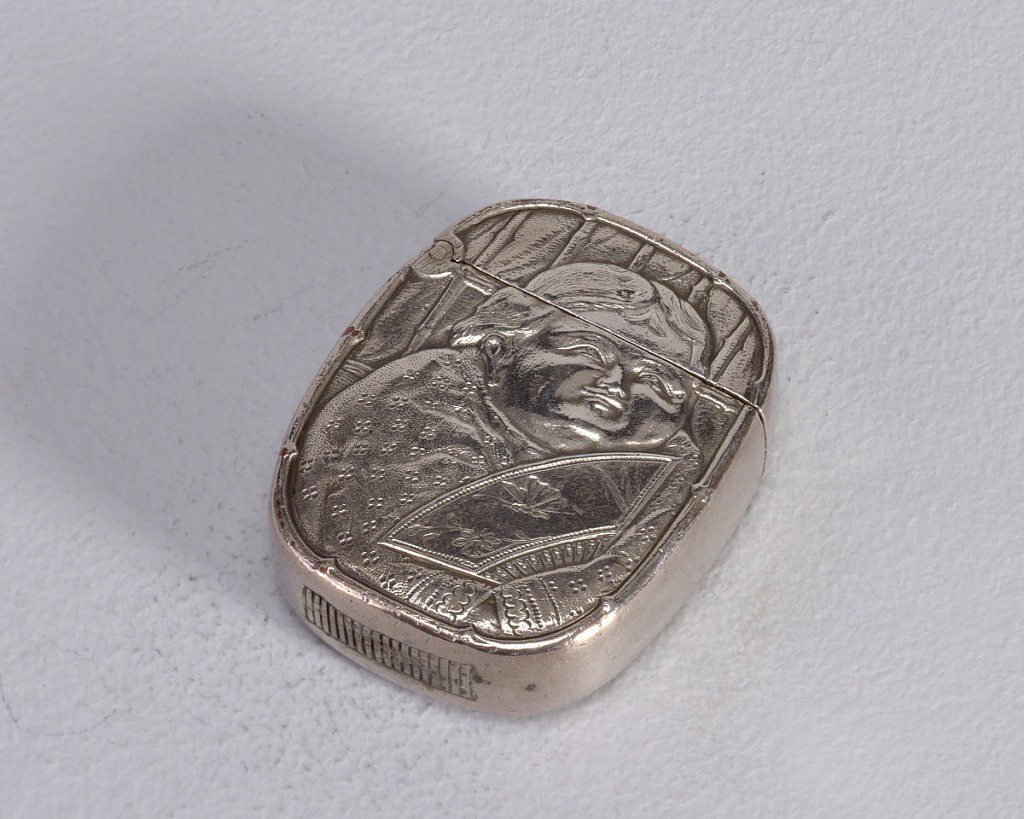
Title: Woman Holding a Fan
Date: late 19th century
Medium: Plated metal
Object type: Matchsafe
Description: Oblong, rounded corners, featuring raised decoration of plump woman in kimono holding fan with butterfly and flower motifs; reverse features plump male in kimono holding a toothpick to his mouth, bamboo foliage in backround. Lid hinged on upper side. Striker on bottom.